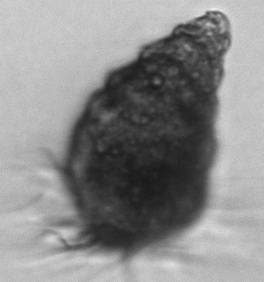
Label: Laboea_strobila